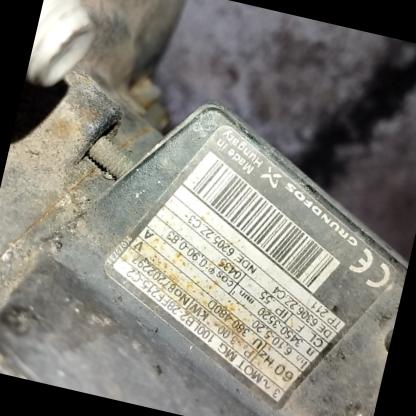
Klasa: tabliczka-znamionowa